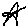
Label: star